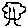
Label: tree